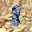
Label: 8